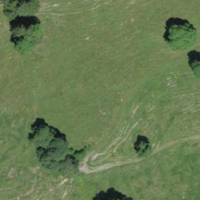
EUNIS habitat code: 24
Species observed at this site:
Clinopodium vulgare